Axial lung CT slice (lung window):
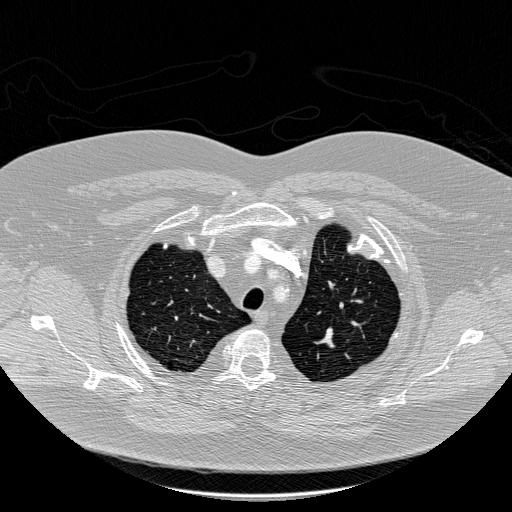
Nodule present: no